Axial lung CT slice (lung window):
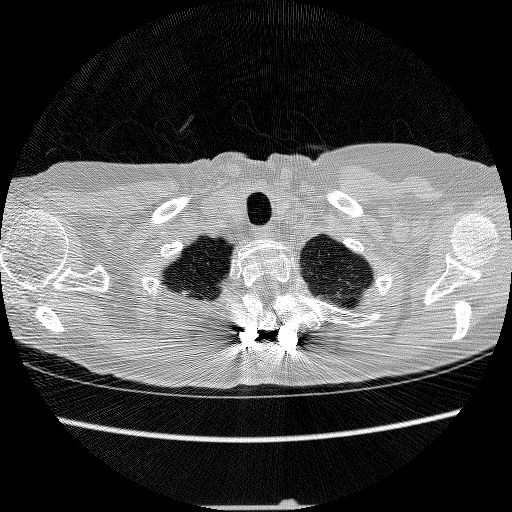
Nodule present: no